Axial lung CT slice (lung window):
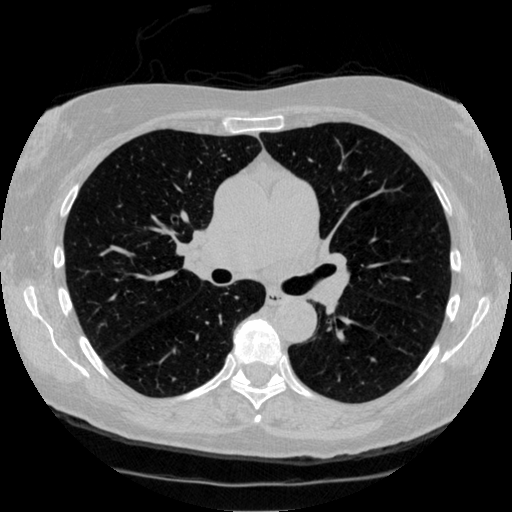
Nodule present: no